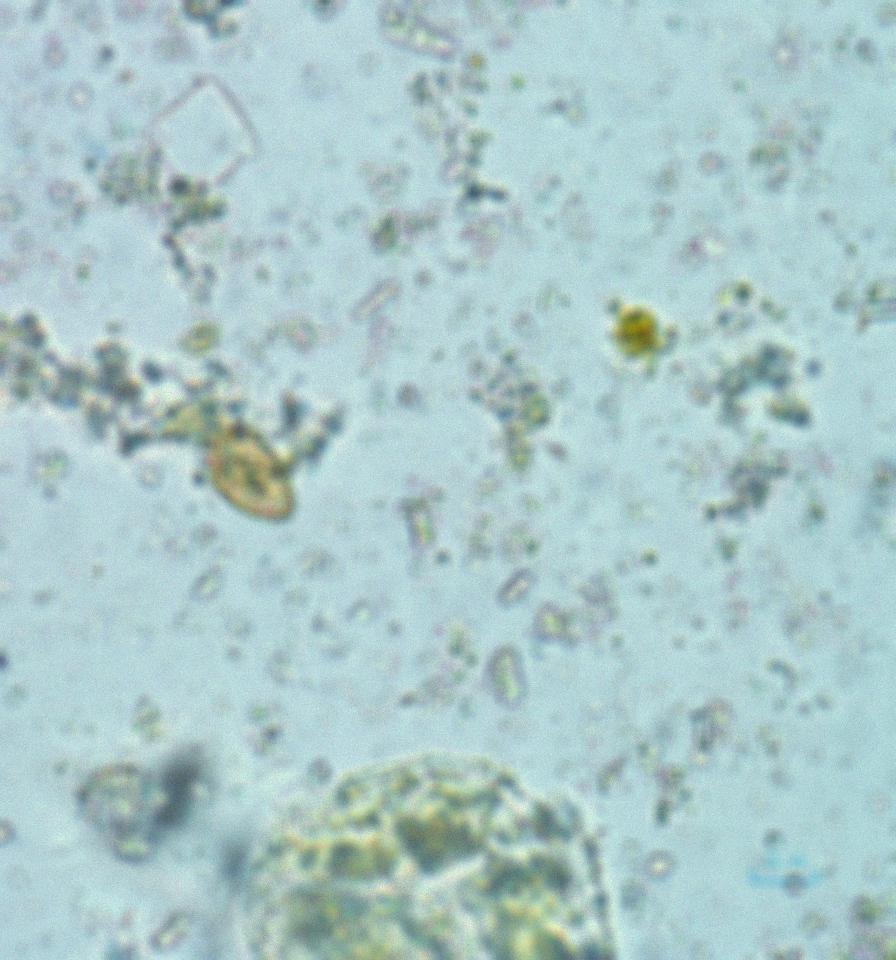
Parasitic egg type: Opisthorchis viverrine